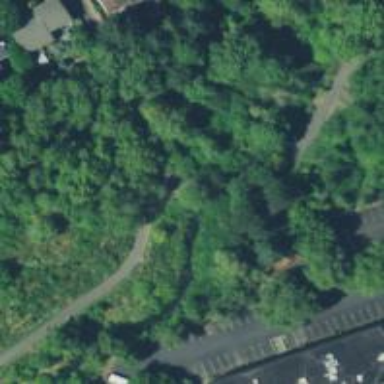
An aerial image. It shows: Path on bridge.